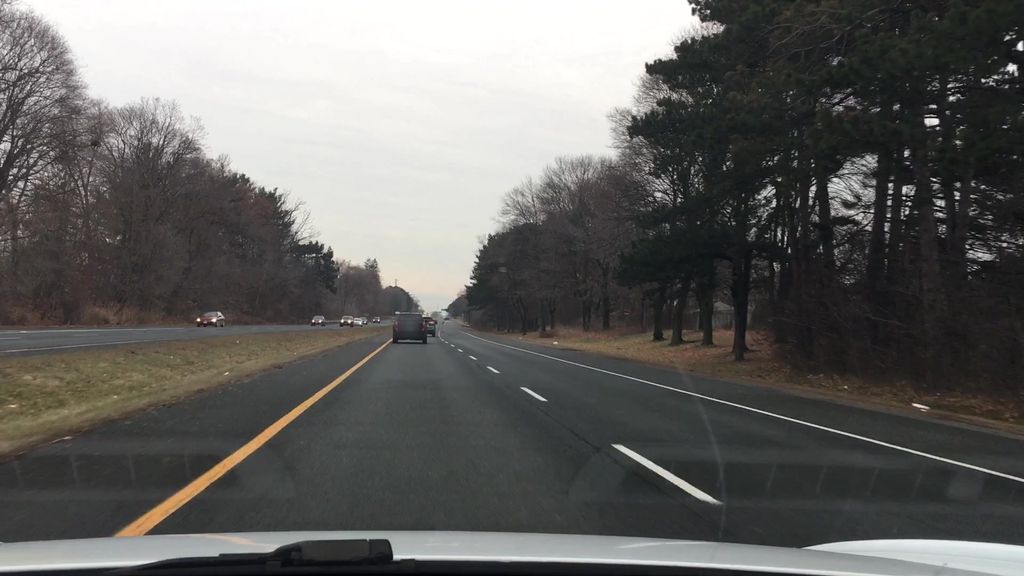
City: toronto